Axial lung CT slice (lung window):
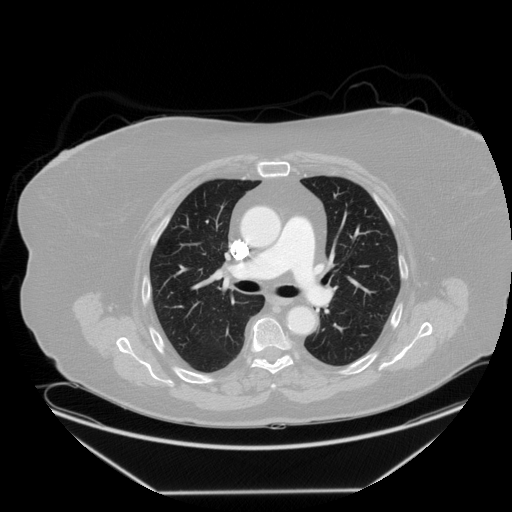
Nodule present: no